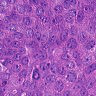
Metastatic tissue present: yes